Question: I've created a custom control that displays a color spectrum.
I'm overriding the OnRender() method to draw the control with the colors.
For some reason the colors that are "calculated" (the R G B values) have some transparency, even though I'm setting the Alpha value (A) in the max possible value (255).
I've created a test window that shows some text on the background and, my control and a Border with a LinearGradient background and the text can be seen behind my control but not behind the Border, which clearly shows that my control has some transparency set.
Any ideas why my calculated colors have transparency even though I'm setting A=255?
I appreciate any suggestions.
Thanks!
Here's my Window.xaml and my control's .cs:
MainWindow.xaml
'''
<Window
xmlns="http://schemas.microsoft.com/winfx/2006/xaml/presentation"
xmlns:x="http://schemas.microsoft.com/winfx/2006/xaml"
xmlns:Views="clr-namespace:ColorBarTest.Views"
x:Class="ColorBarTest.MainWindow"
Title="MainWindow" Height="671.622" Width="720.102">
<Grid>
<TextBlock Margin="0,66,0,558" HorizontalAlignment="Left" Width="218"><Run Text="TESTING THE OPACITY O"/><Run Text="F C"/><Run Text="OLOR BAR"/></TextBlock>
<Views:TestRender Margin="0,65,671,0" />
<Border Margin="100,65,671,0"/>
<Border BorderBrush="Black" BorderThickness="1" HorizontalAlignment="Left" Height="577" Margin="105,65,0,0" VerticalAlignment="Top" Width="42">
<Border.Background>
<LinearGradientBrush EndPoint="0.5,1" StartPoint="0.5,0">
<GradientStop Color="Red" Offset="1"/>
<GradientStop Color="Magenta"/>
</LinearGradientBrush>
</Border.Background>
</Border>
</Grid>
</Window>
'''
TestRender.cs
'''
using System;
using System.Collections.Generic;
using System.Linq;
using System.Text;
using System.Windows;
using System.Windows.Controls;
using System.Windows.Data;
using System.Windows.Documents;
using System.Windows.Input;
using System.Windows.Media;
using System.Windows.Media.Imaging;
using System.Windows.Navigation;
using System.Windows.Shapes;
namespace ColorBarTest.Views
{
public class TestRender : Control
{
private int Max = 99;
private int Min = 1;
private Color StartColor = Colors.Red;
private Color EndColor = Colors.Fuchsia;
static TestRender()
{
DefaultStyleKeyProperty.OverrideMetadata(typeof(TestRender), new FrameworkPropertyMetadata(typeof(TestRender)));
}
protected override void OnRender(DrawingContext drawingContext)
{
for (double pixel = 0; pixel < ActualHeight; pixel++)
{
var value = ConvertYPixelToColorHandleValue(pixel);
var color = CalculateRGBA(value);
var brush = new SolidColorBrush(color);
brush.Opacity = 1.0f;
var pen = new Pen(brush, 1.0f);
drawingContext.DrawLine(pen, new Point(0, pixel), new Point(ActualWidth, pixel));
//Console.WriteLine("Value: {0}", value);
}
var pen2 = new Pen(new SolidColorBrush(Colors.Red), 5.0d);
var pen3 = new Pen(new SolidColorBrush(Colors.Fuchsia), 5.0d);
drawingContext.DrawLine(pen3, new Point(0, 0), new Point(ActualWidth, 0));
drawingContext.DrawLine(pen2, new Point(0, ActualHeight), new Point(ActualWidth, ActualHeight));
}
private float ConvertYPixelToColorHandleValue(double tickDrawY)
{
var pixelPercent = ((tickDrawY) / (float)ActualHeight);
return (Max - (float)(pixelPercent * (Max - Min)));
}
public Color CalculateRGBA(double value)
{
var rate = (float)((value - Min) / (Max - Min));
float posRate = rate - 1;
// Interpolate the color, there will be a HSV interpolation also
return RgbLinearInterpolate(posRate);
}
public Color RgbLinearInterpolate(double rate)
{
var nr = 1.0 - rate;
var r = (byte)((nr * StartColor.R) + (rate * EndColor.R));
var g = (byte)((nr * StartColor.G) + (rate * EndColor.G));
var b = (byte)((nr * StartColor.B) + (rate * EndColor.B));
return new Color { R = r, G = g, B = b, A = 255 };
}
}
}
'''
This is how it looks:

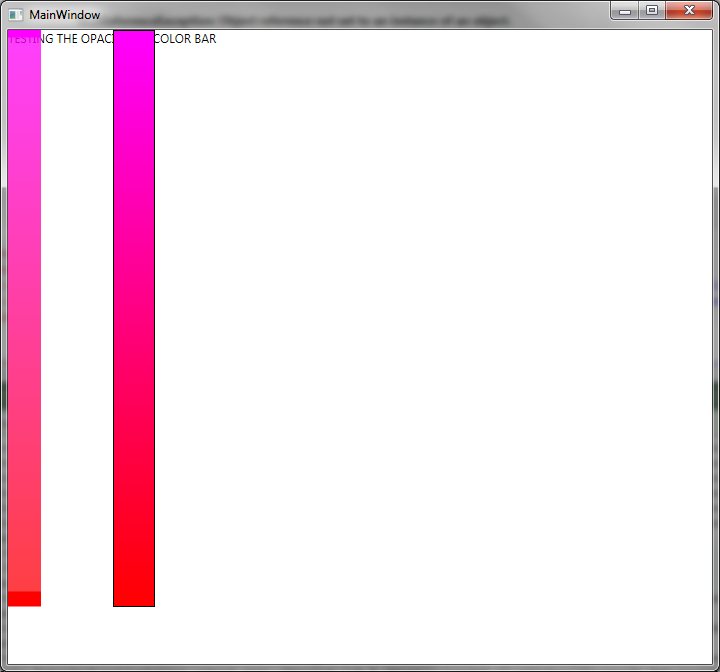
Answer: At the top of your OnRender, add this:
'''
this.SetValue(RenderOptions.EdgeModeProperty, EdgeMode.Aliased);
'''
Or, change your xaml to this:
'''
<Views:TestRender Margin="0,65,671,0" RenderOptions.EdgeMode="Aliased" />
'''
Or, you could try drawing overlapping rectangles:
'''
//drawingContext.DrawLine(pen, new Point(0, pixel), new Point(ActualWidth, pixel));
drawingContext.DrawRectangle(brush, pen, new Rect(new Point(0, pixel - 0.25), new Point(ActualWidth, pixel + 0.25)));
'''